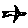
Label: bird